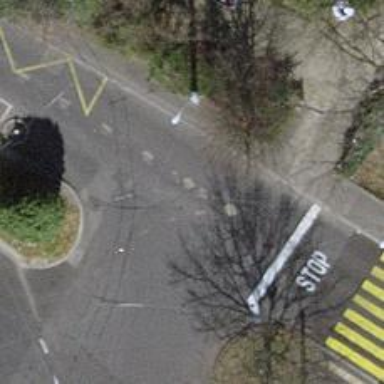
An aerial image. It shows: Unclassified road with asphalt surface and trolley wire.